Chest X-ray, PA view. Patient: 52 years old, sex F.
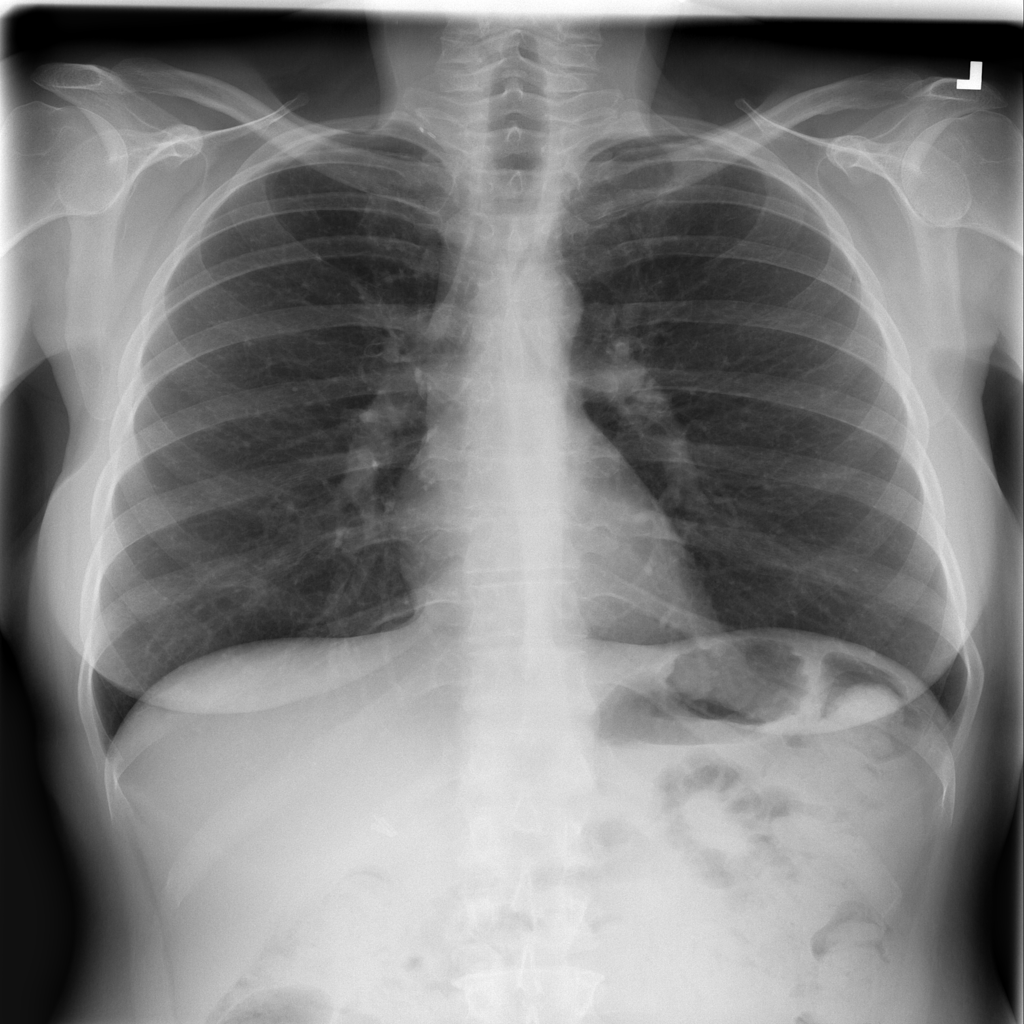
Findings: No Finding